Кот Леопольд сидел на самом краю крыши сарая. Два озорных мышонка решили выстрелить в него из рогатки, но кот заметил их и решил отстреливаться. Камни из рогаток мышат и кота вылетели одновременно и столкнулись в середине отрезка $A B$ (см. рисунок).
Найдите высоту $H$ сарая и отношение путей, пройденных камнями до столкновения, если известно, что $\angle \varphi=30^{\circ}$, скорость камня, вылетевшего из рогатки мышат, $v_{0}=7~м/с$, а кот выстрелил горизонтально.
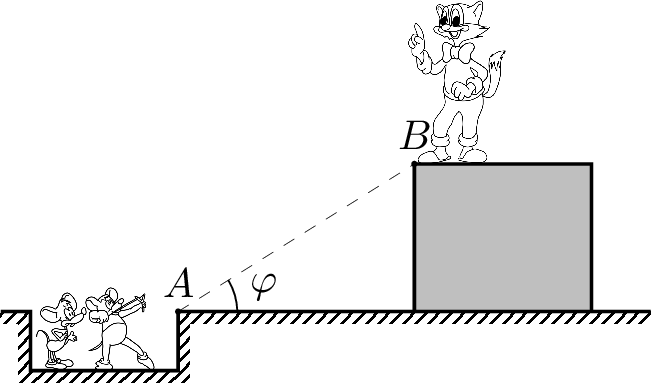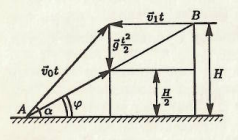
Решение: Пусть $t$ — время полета камней до столкновения, $\alpha$ — угол, образованный начальной скоростью камня мышат с горизонтом. Из условия столкновения камней в середине $A B$ следует, что $$ v_{0} t \sin \alpha - \frac{g t^{2}}{2} = \frac{H}{2} = \frac{g t^{2}}{2}, $$ откуда $$ t=\frac{v_{0} \sin \alpha}{g}, \quad H=g t^{2}=\frac{v_{0}^{2} \sin ^{2} \alpha}{g} . $$ Перемещение камня мышат $\vec{S_{M}}=\vec{v_{0}} t+\frac{\vec{g} t^{2}}{2}$ (см. рисунок).  Из рисунка ясно, что $\operatorname{tg} \alpha=2 \operatorname{tg} \varphi=2 \operatorname{tg} 30^{\circ}=\frac{2}{\sqrt{3}}$, откуда $\sin \alpha=\frac{2}{\sqrt{7}}$. Подставив значение $\sin \alpha$ в выражение для высоты сарая, получим $H \approx 2.8~м$. Сравним обращенное во времени движение камня, брошенного котом Леопольдом, с движением камня, брошенного мышатами. У этих движений одинаковые перемещения $\vec{S}$, времена $\vec{t}$ и ускорения $\vec{g}$, поэтому $$ \vec{v_{0}} t+\vec{g} \frac{t^{2}}{2}=\vec{S}=\vec{v_{k}} t+\vec{g} \frac{t^{2}}{2}, $$ где $\vec{v_{k}}$ — начальная скорость обращенного движения камня кота. Из этого уравнения следует, что $\vec{v_{k}}=\vec{v_{0}}$. Следовательно, совпадают траектории движений, а значит, и пройденные пути.
Ответ: $$ H \approx 2.8~м. $$ Траектории движений совпадают, а значит, и пройденные пути. Отношение путей равно $1$.
Темы:
T, Механика, Кинематика, Баллистика, Всероссийские